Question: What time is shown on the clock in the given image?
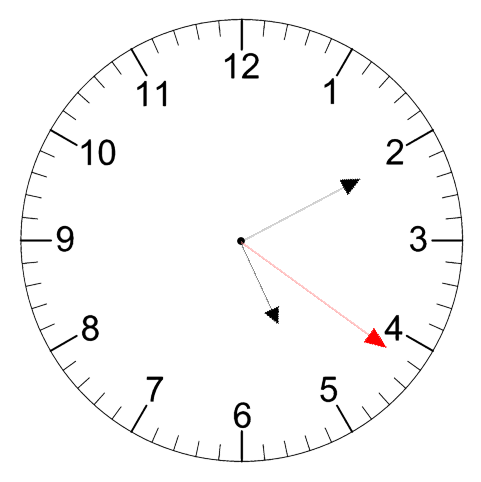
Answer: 05:10:21